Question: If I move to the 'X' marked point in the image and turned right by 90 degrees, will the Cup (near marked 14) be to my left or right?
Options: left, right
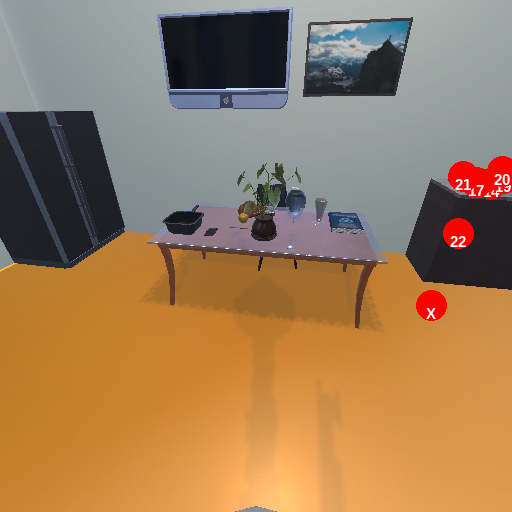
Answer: left